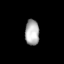
Tissue: lung
Cell type: Endothelial cells
Senescence score: 0.695
Nuclear area (px): 353
Mean DAPI intensity: 174.7